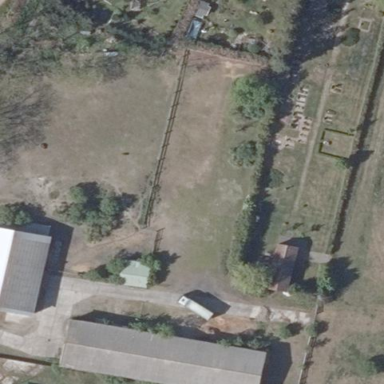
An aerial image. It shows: Cemetery.